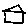
Label: house